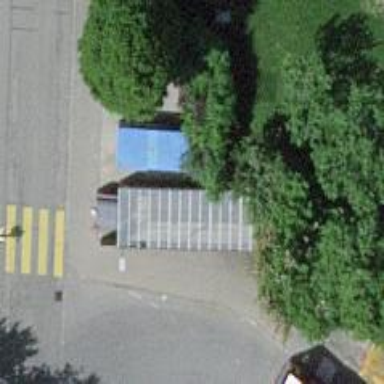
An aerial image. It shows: Bicycle parking area with wall loops for securing bikes.